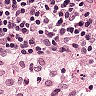
Metastatic tissue present: no